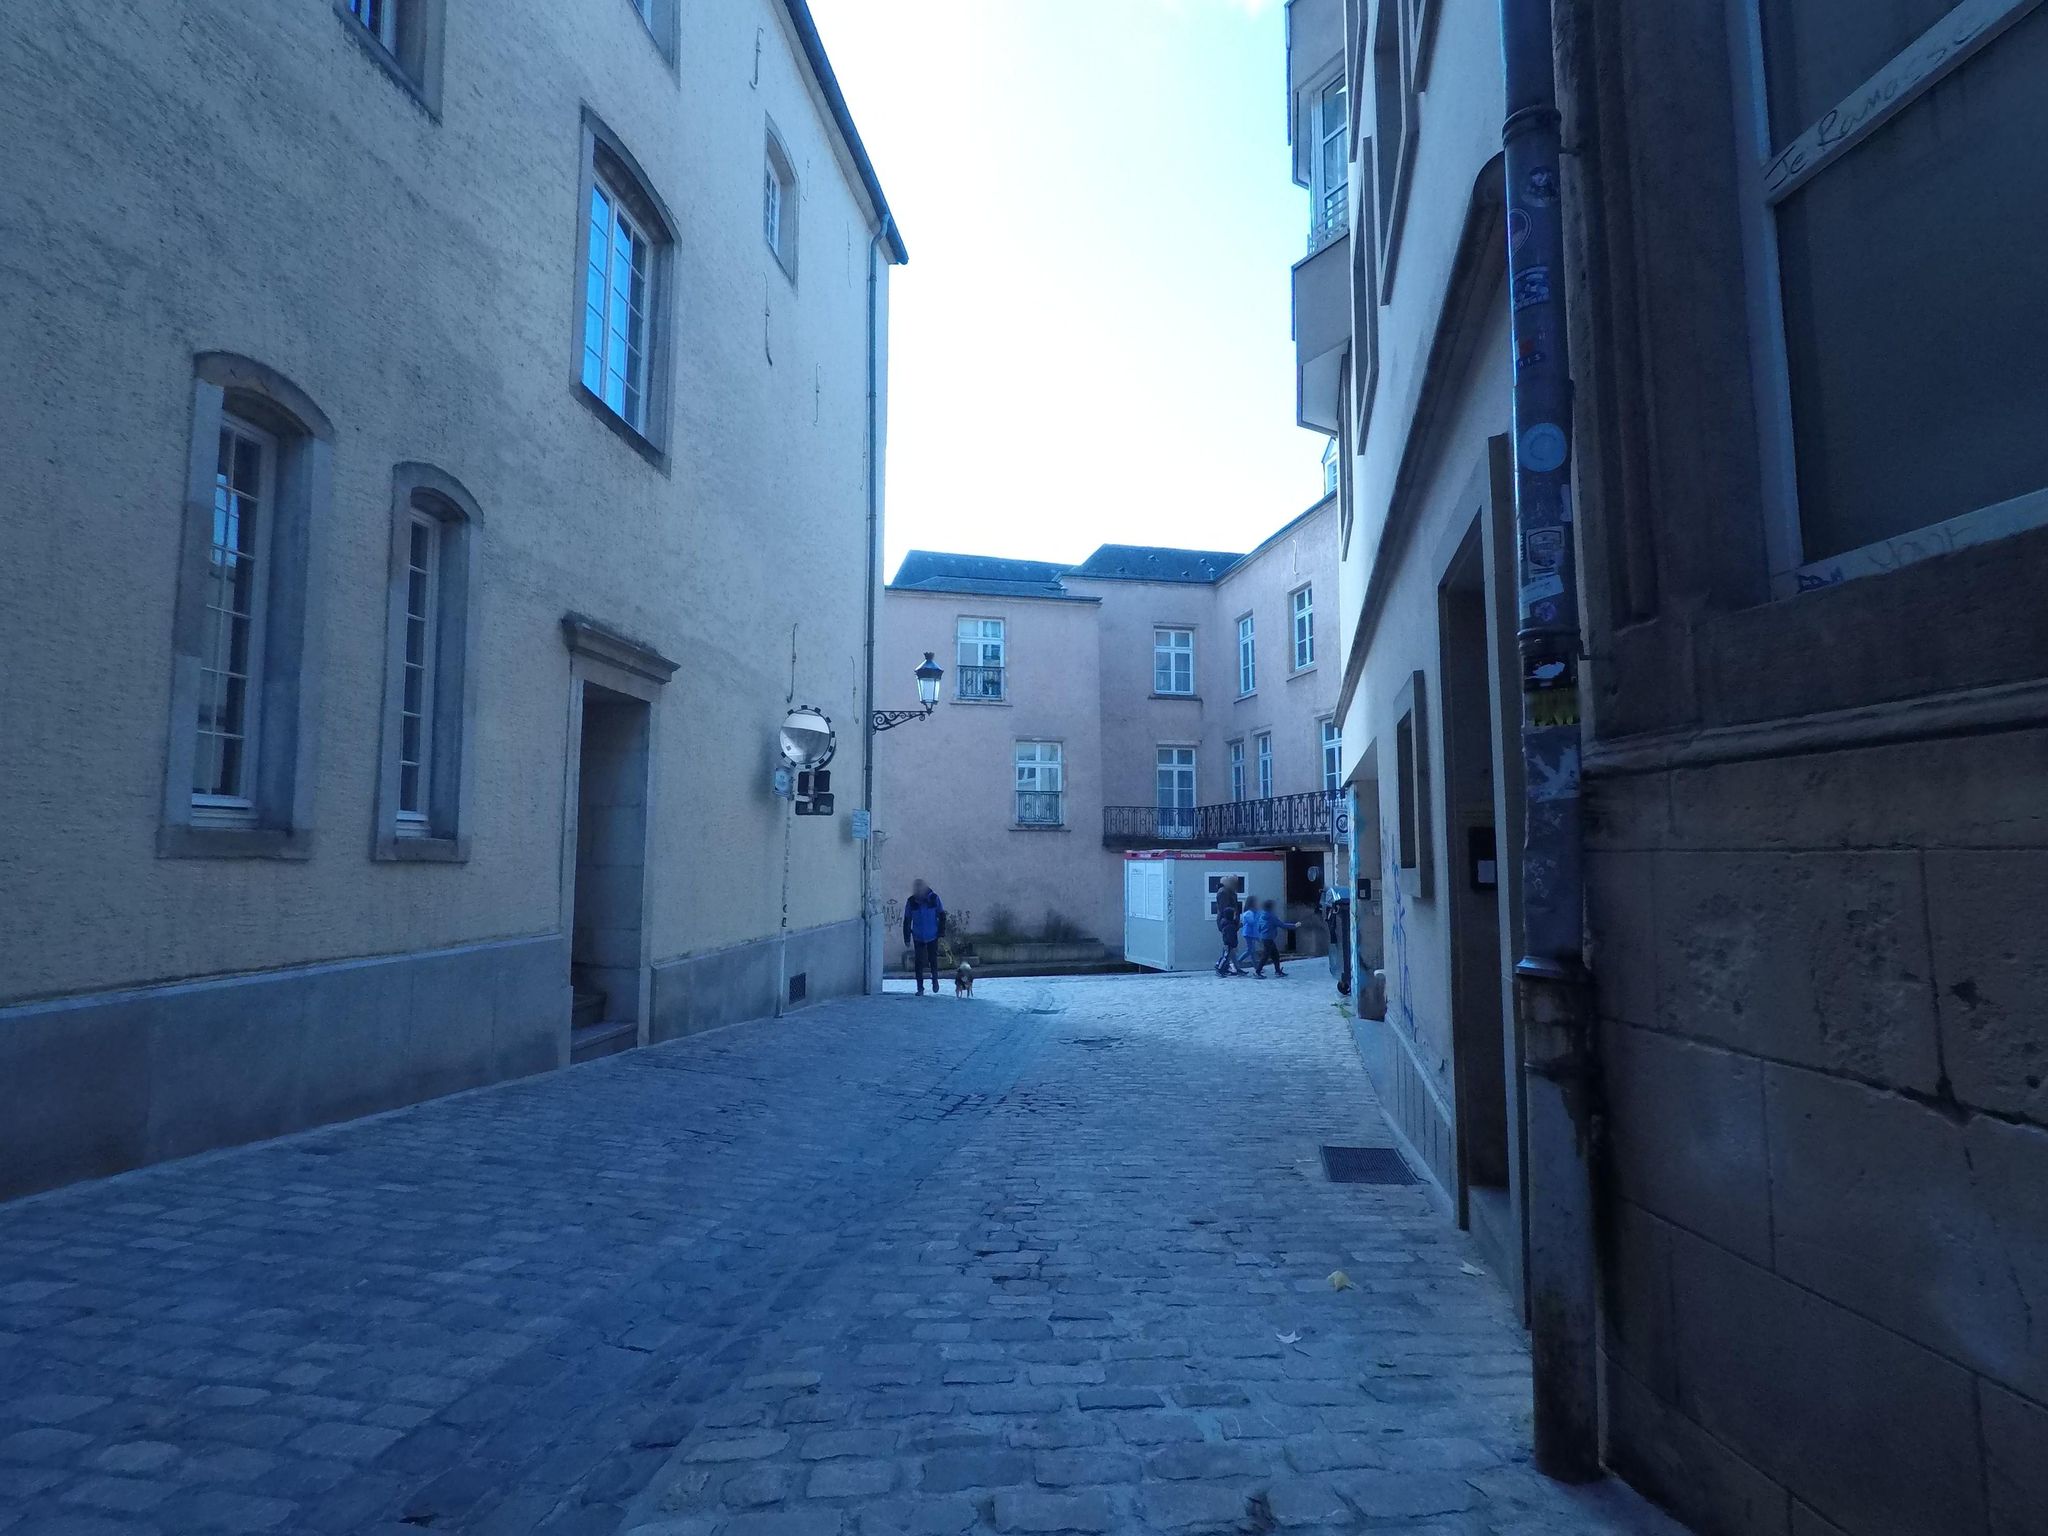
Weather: snowy
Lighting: day
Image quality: good
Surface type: railway
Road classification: steps, pedestrian, living_street
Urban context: urban centre
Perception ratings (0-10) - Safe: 6.61, Lively: 9.38, Beautiful: 6.32, Boring: 5.93, Depressing: 2.55, Wealthy: 7.23